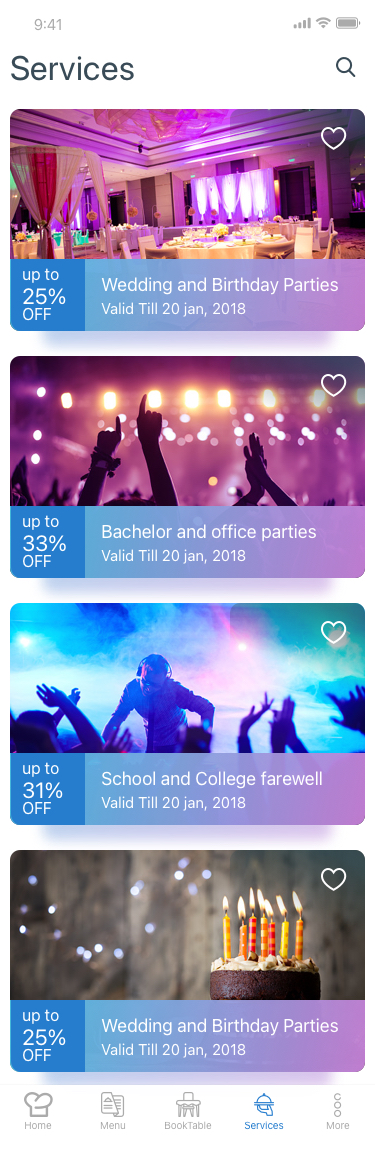
Text in this UI design:
Wedding and Birthday Parties
Valid Till 20 jan, 2018
up to
OFF
25%
Bachelor and office parties
Valid Till 20 jan, 2018
up to
OFF
33%
School and College farewell
Valid Till 20 jan, 2018
up to
OFF
31%
Wedding and Birthday Parties
Valid Till 20 jan, 2018
up to
OFF
25%